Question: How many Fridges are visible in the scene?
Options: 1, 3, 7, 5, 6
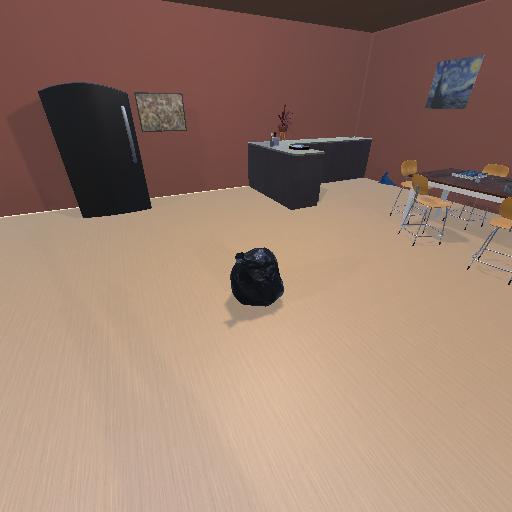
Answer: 1